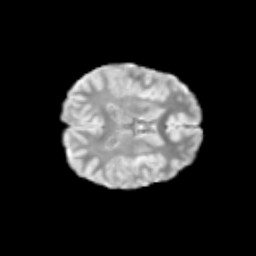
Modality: T2w
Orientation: axial
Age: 12
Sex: female
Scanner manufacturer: siemens
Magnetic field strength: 3 T
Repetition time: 3.8 s
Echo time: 0.07 s